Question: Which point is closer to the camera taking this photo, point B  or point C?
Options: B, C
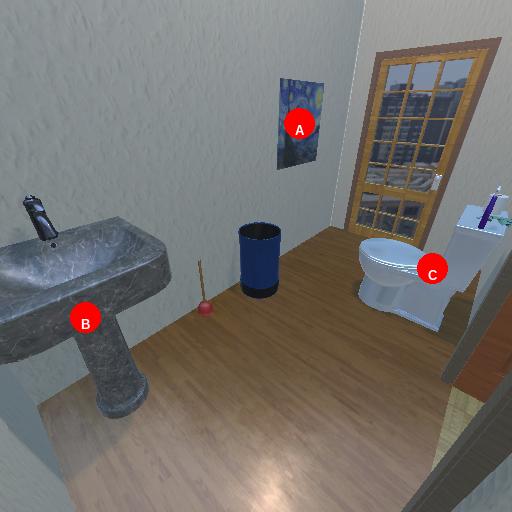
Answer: B